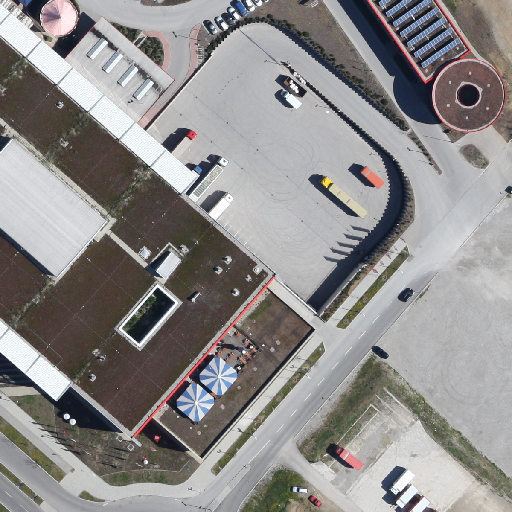
Referring expression: road